Question: Count the number of objects in the diagram.
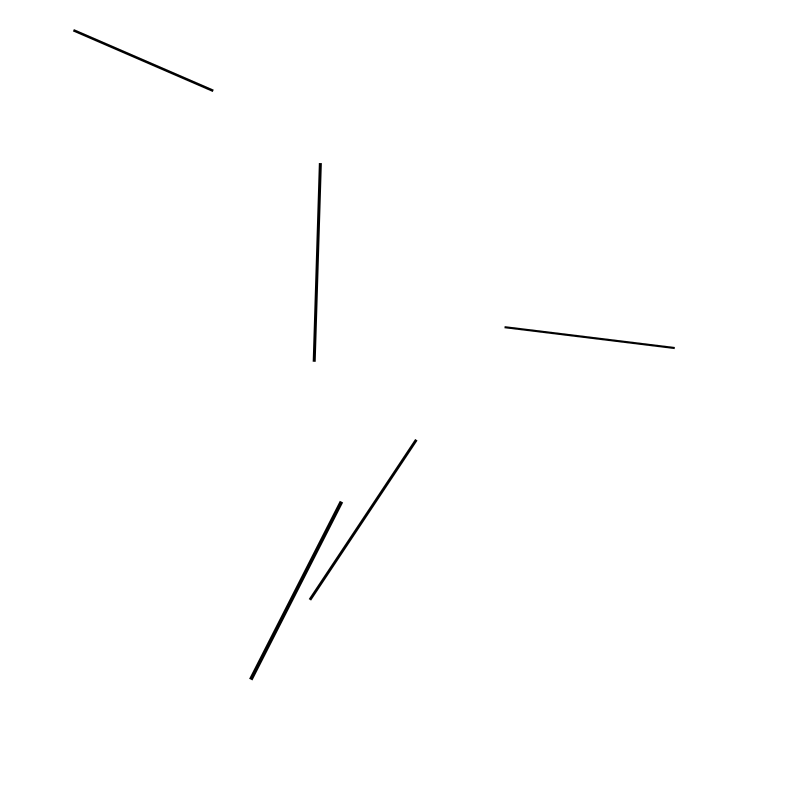
Answer: 5